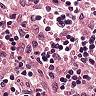
Metastatic tissue present: no